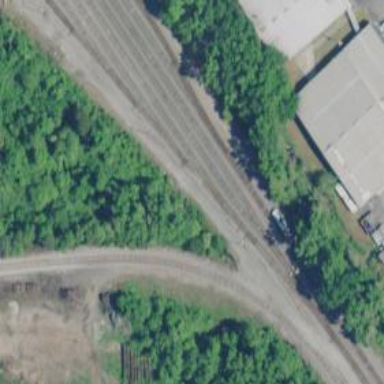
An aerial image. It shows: Railway track.